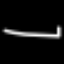
Label: line